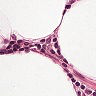
Metastatic tissue present: no